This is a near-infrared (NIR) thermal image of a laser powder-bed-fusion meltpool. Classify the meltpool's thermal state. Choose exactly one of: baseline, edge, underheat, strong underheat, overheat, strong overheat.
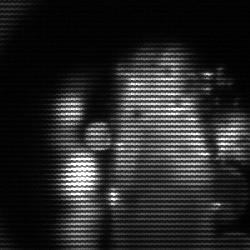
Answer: strong underheat